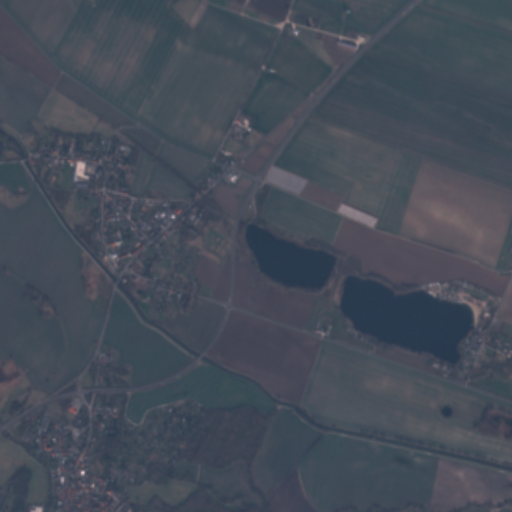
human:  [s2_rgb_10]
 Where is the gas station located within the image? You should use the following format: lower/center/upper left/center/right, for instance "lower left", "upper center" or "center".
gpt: The gas station is located in the center of the image.
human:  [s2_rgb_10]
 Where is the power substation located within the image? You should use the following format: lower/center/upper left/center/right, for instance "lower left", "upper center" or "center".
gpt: The power substation is located in the lower left of the image.
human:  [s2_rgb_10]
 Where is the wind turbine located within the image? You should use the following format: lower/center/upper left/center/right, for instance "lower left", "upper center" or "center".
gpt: The wind turbine is located in the upper right of the image.
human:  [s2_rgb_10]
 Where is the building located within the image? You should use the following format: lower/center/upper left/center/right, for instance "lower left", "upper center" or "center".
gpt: There is no building in the image.